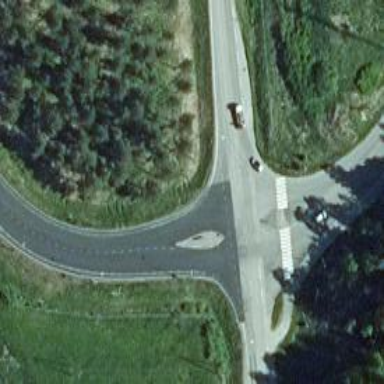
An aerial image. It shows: Motorway link road with asphalt surface. The road is considered as part of tertiary functional class.